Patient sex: F
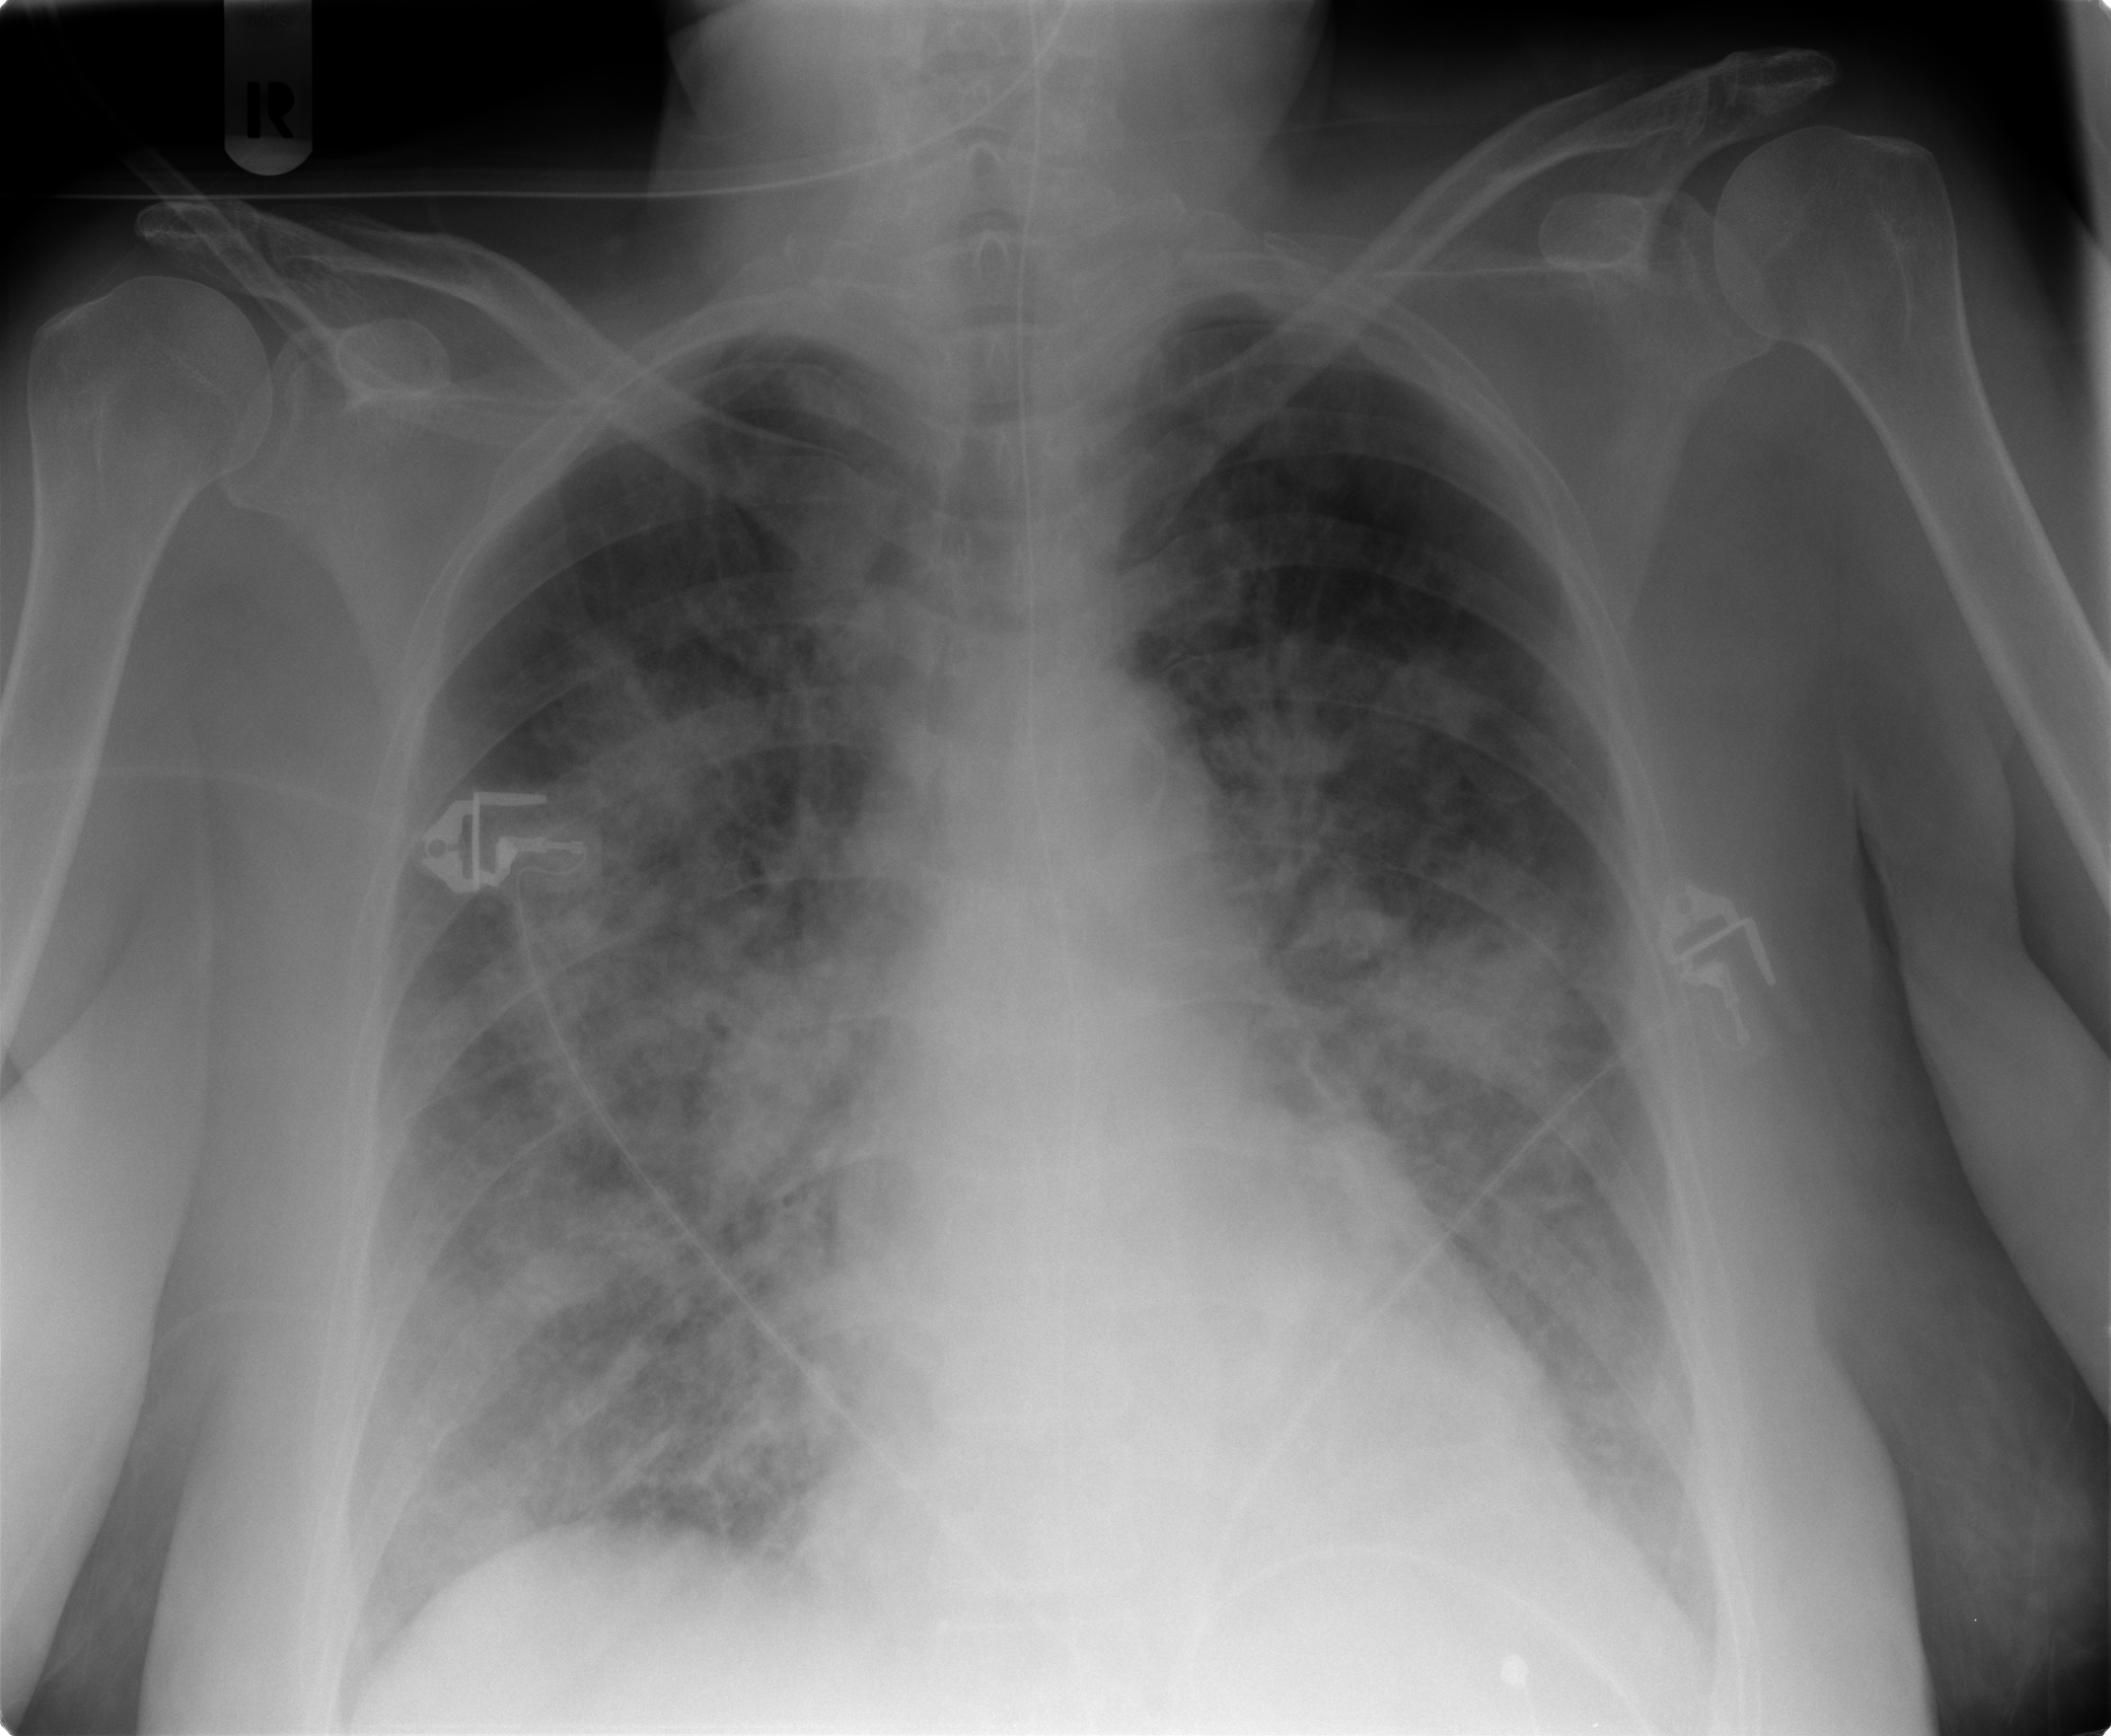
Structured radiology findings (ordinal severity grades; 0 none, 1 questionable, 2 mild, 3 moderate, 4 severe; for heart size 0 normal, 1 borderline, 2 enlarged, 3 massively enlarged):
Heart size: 0
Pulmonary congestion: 2
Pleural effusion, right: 1
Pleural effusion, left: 1
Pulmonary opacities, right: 3
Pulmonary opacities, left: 3
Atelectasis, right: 2
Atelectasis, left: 2